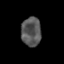
Tissue: skin
Cell type: Epithelial cells
Senescence score: 0.2539
Nuclear area (px): 561
Mean DAPI intensity: 86.774